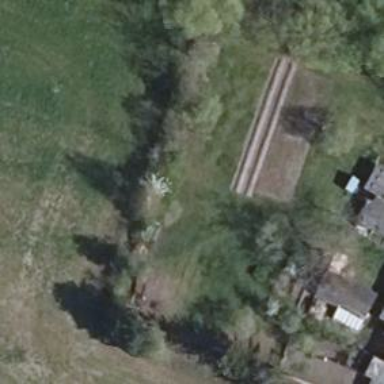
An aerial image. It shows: Allotments area.